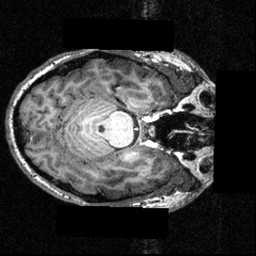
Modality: T1w
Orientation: axial
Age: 28
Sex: male
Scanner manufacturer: siemens
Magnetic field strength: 3.951 T
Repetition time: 1.5 s
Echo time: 0.00335 s